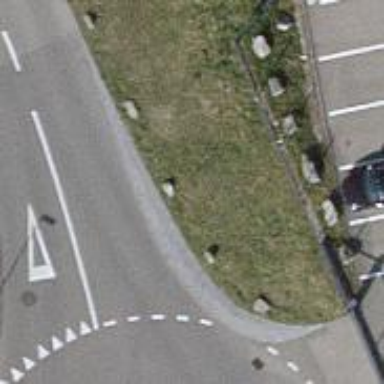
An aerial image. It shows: Block barrier.